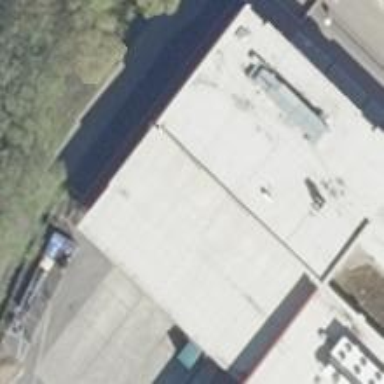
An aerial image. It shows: Building with flat black roof made of tar paper. The building is coral in color.